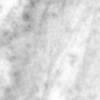
Label: no_change